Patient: sex F, age 73
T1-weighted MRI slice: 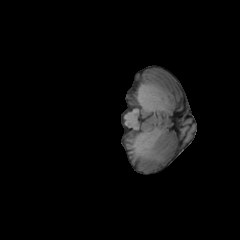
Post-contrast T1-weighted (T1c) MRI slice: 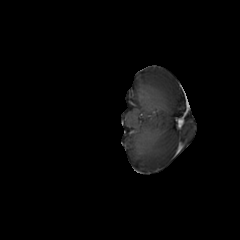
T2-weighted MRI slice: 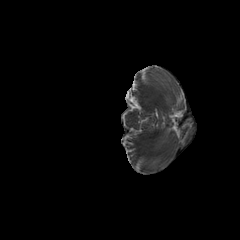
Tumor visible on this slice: no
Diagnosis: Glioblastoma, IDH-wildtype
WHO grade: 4